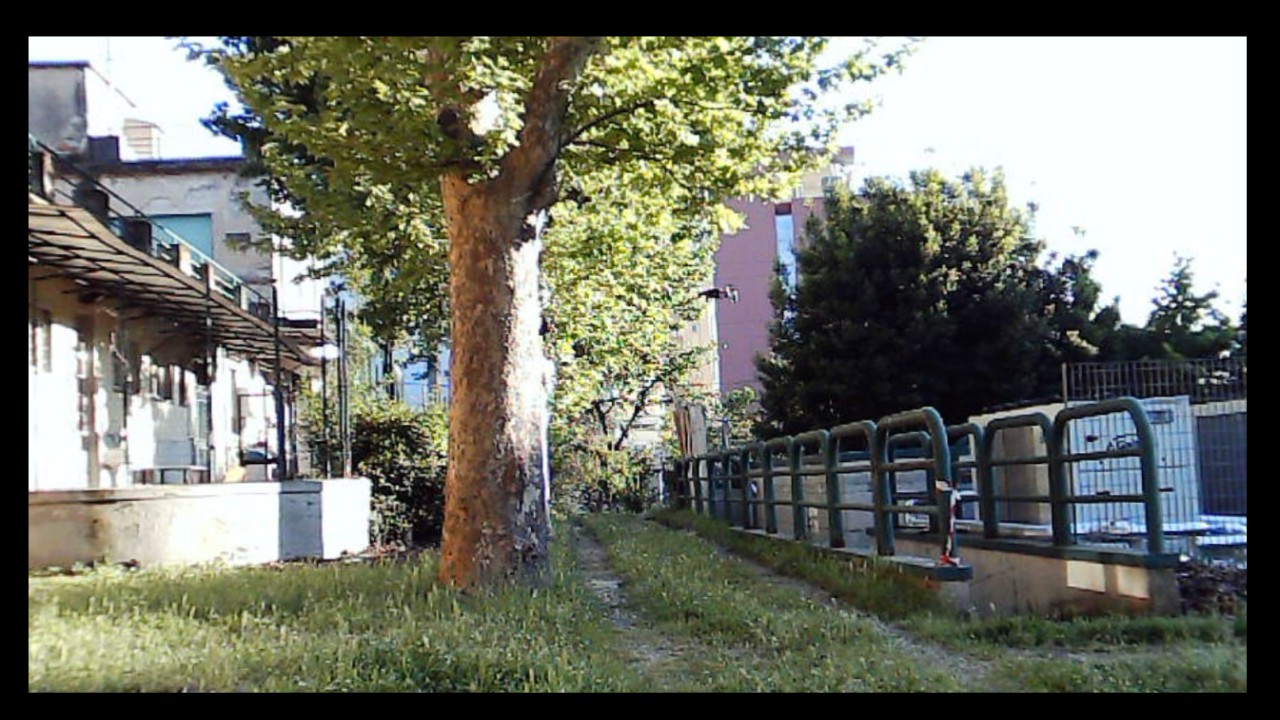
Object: DJI Tello EDU